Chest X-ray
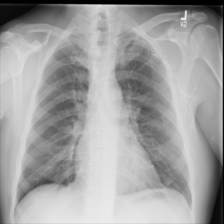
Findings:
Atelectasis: negative
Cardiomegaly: negative
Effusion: negative
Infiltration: negative
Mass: negative
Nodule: negative
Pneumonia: negative
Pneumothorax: negative
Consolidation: negative
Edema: negative
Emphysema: negative
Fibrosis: negative
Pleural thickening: negative
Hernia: negative